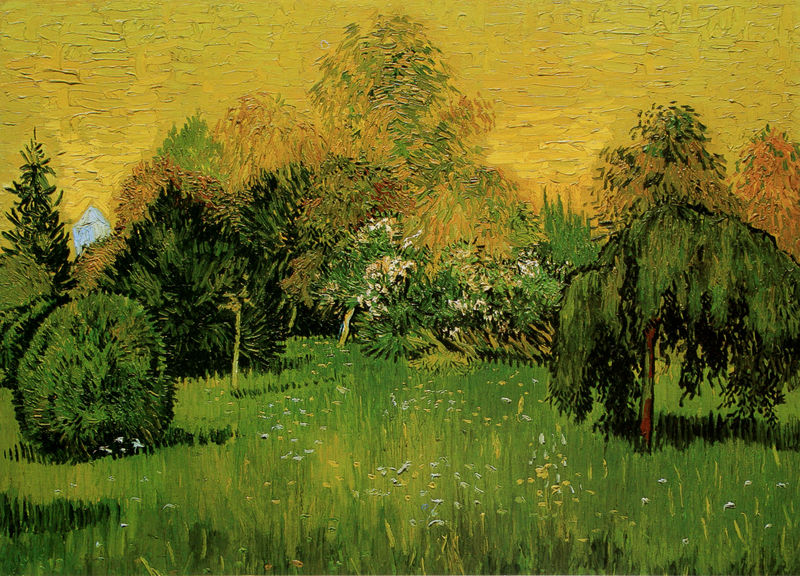
Titel: Der Garten der Dichter
Künstler: Vincent van Gogh
Standort: Chicago
Institution: The Art Institute of Chicago
Schlagwörter: baum, berg, blau, blätter, gemälde, himmel, laub, schatten, weiß, wolken, aquarell, bäume, gelb, grob, grün, impressionismus, landschaft, ocker, abend, blume, blumen, braun, frankreich, grau, hell, licht, orange, schwarz, tisch, zimmer, blüten, gras, haus, park, rasen, rot, wiese, expressionismus, malerei, bild, niederlande, öl, feld, gräser, natur, stamm, weide, busch, büsche, gebüsch, pastos, sonne, sträucher, gold, blatt, pflanzen, wald, turm, garten, kanne, hellblau, farbig, sommer, moderne, mittag, warm, hitze, sonnenlicht, farbe, sonnenuntergang, van gogh, tannen, ölgemälde, querformat, duktus, spielen, impressionistisch, hoch, blumenwiese, frühling, striche, mond, froh, gogh, tanne, pinsel, ölmalerei, flora, insekten, sonnig, farbauftrag, pinselstrich, vincent van gogh, expressiv, fauna, grad, ahorn, fröhlich, baüme, wiesenblumen, jahreszeit, bau, trauerweide, enkel, impressionist, neoimpressionismus, baume, impresionist, großvater, lumen, faune, blaues tuch, lehren, banjo, blühte, elb, blumn, breitpinselstrich, föora, grüngeld, van gogh ähnlich, t, grüne wiese, farbmaterial, gelber himmel, kugelbusch